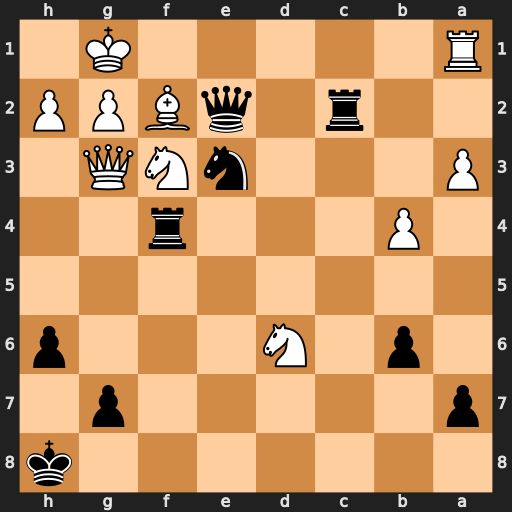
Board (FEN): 7k/p5p1/1p1N3p/8/1P3r2/P3nNQ1/2r1qBPP/R5K1
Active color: b
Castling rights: -
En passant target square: -
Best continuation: Rg4 Re1 Rxg3 Rxe2 Rxg2+